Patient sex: M
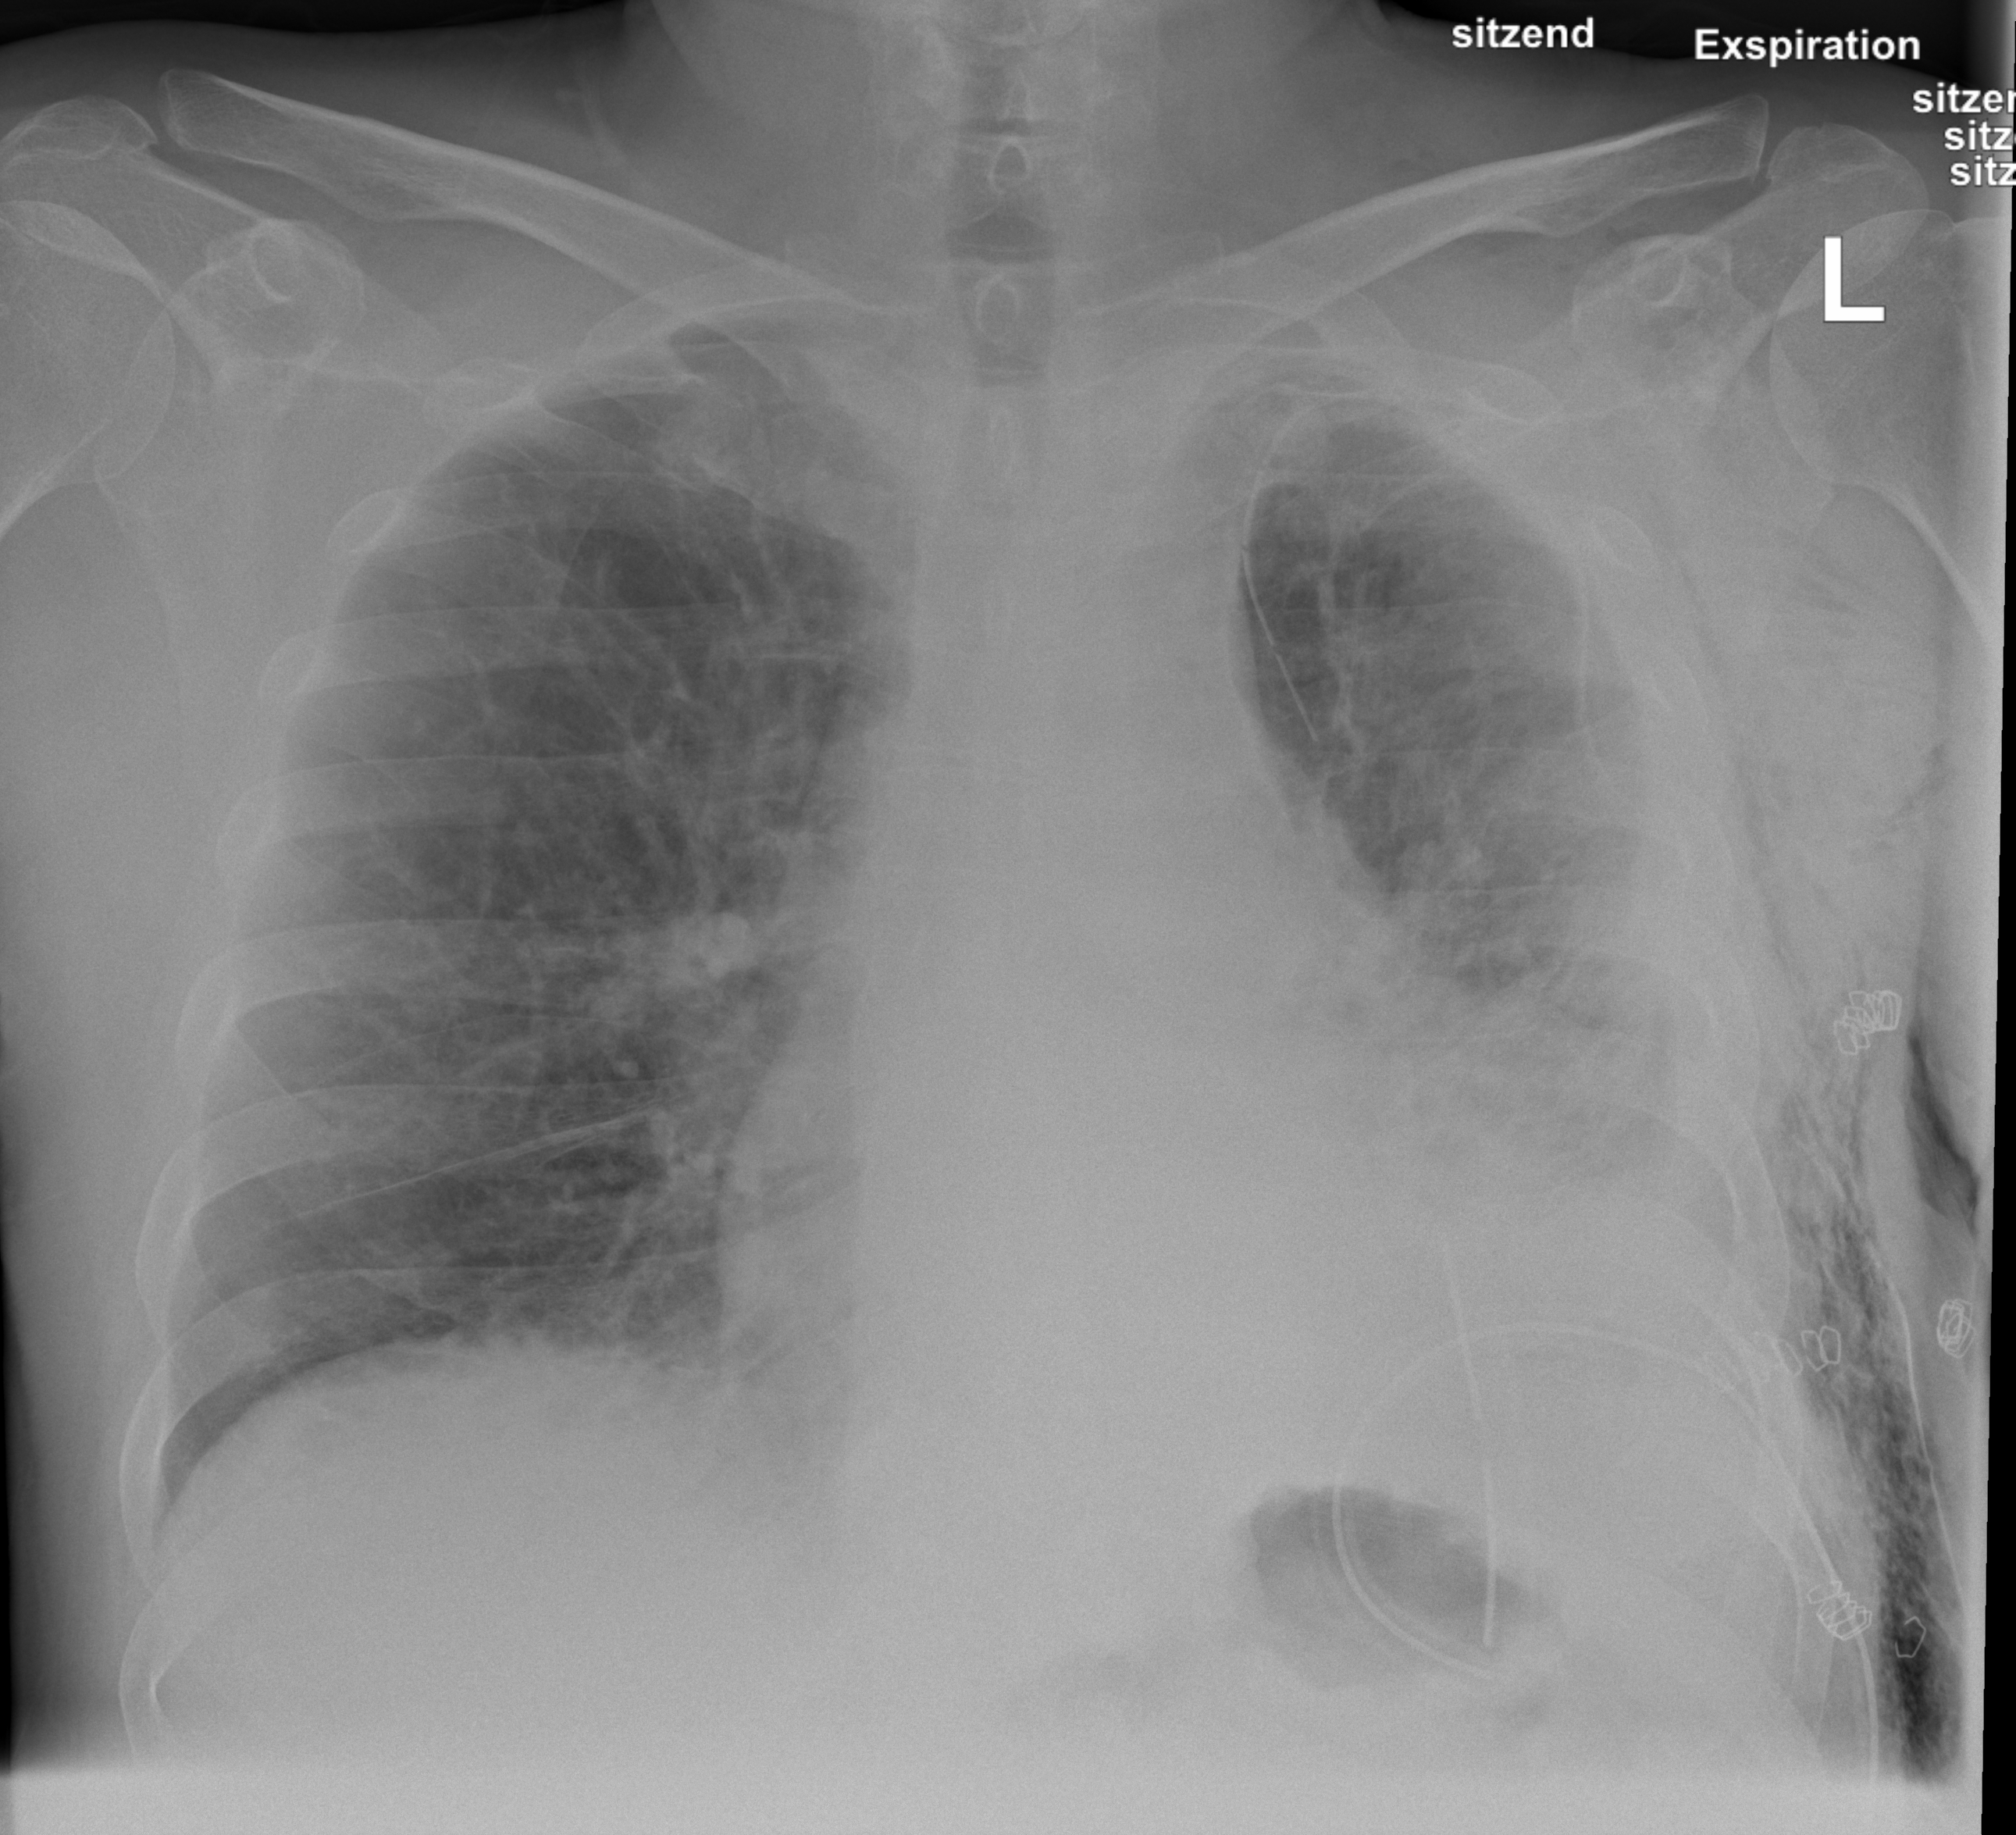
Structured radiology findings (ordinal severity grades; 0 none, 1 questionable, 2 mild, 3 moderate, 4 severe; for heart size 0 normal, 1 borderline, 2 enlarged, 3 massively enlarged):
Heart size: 1
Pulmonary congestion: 2
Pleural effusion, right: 0
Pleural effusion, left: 2
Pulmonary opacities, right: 0
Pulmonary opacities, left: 2
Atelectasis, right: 2
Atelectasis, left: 2